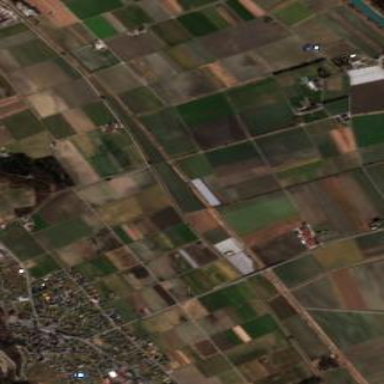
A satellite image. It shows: View of farmland.